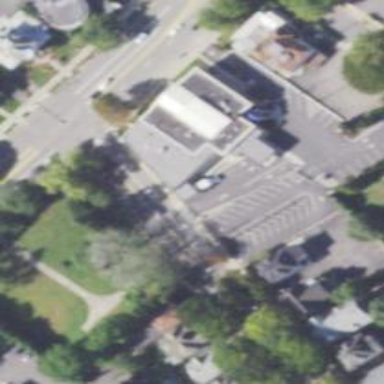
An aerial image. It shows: Post office.